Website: crate-barrel
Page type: delivery-shipping
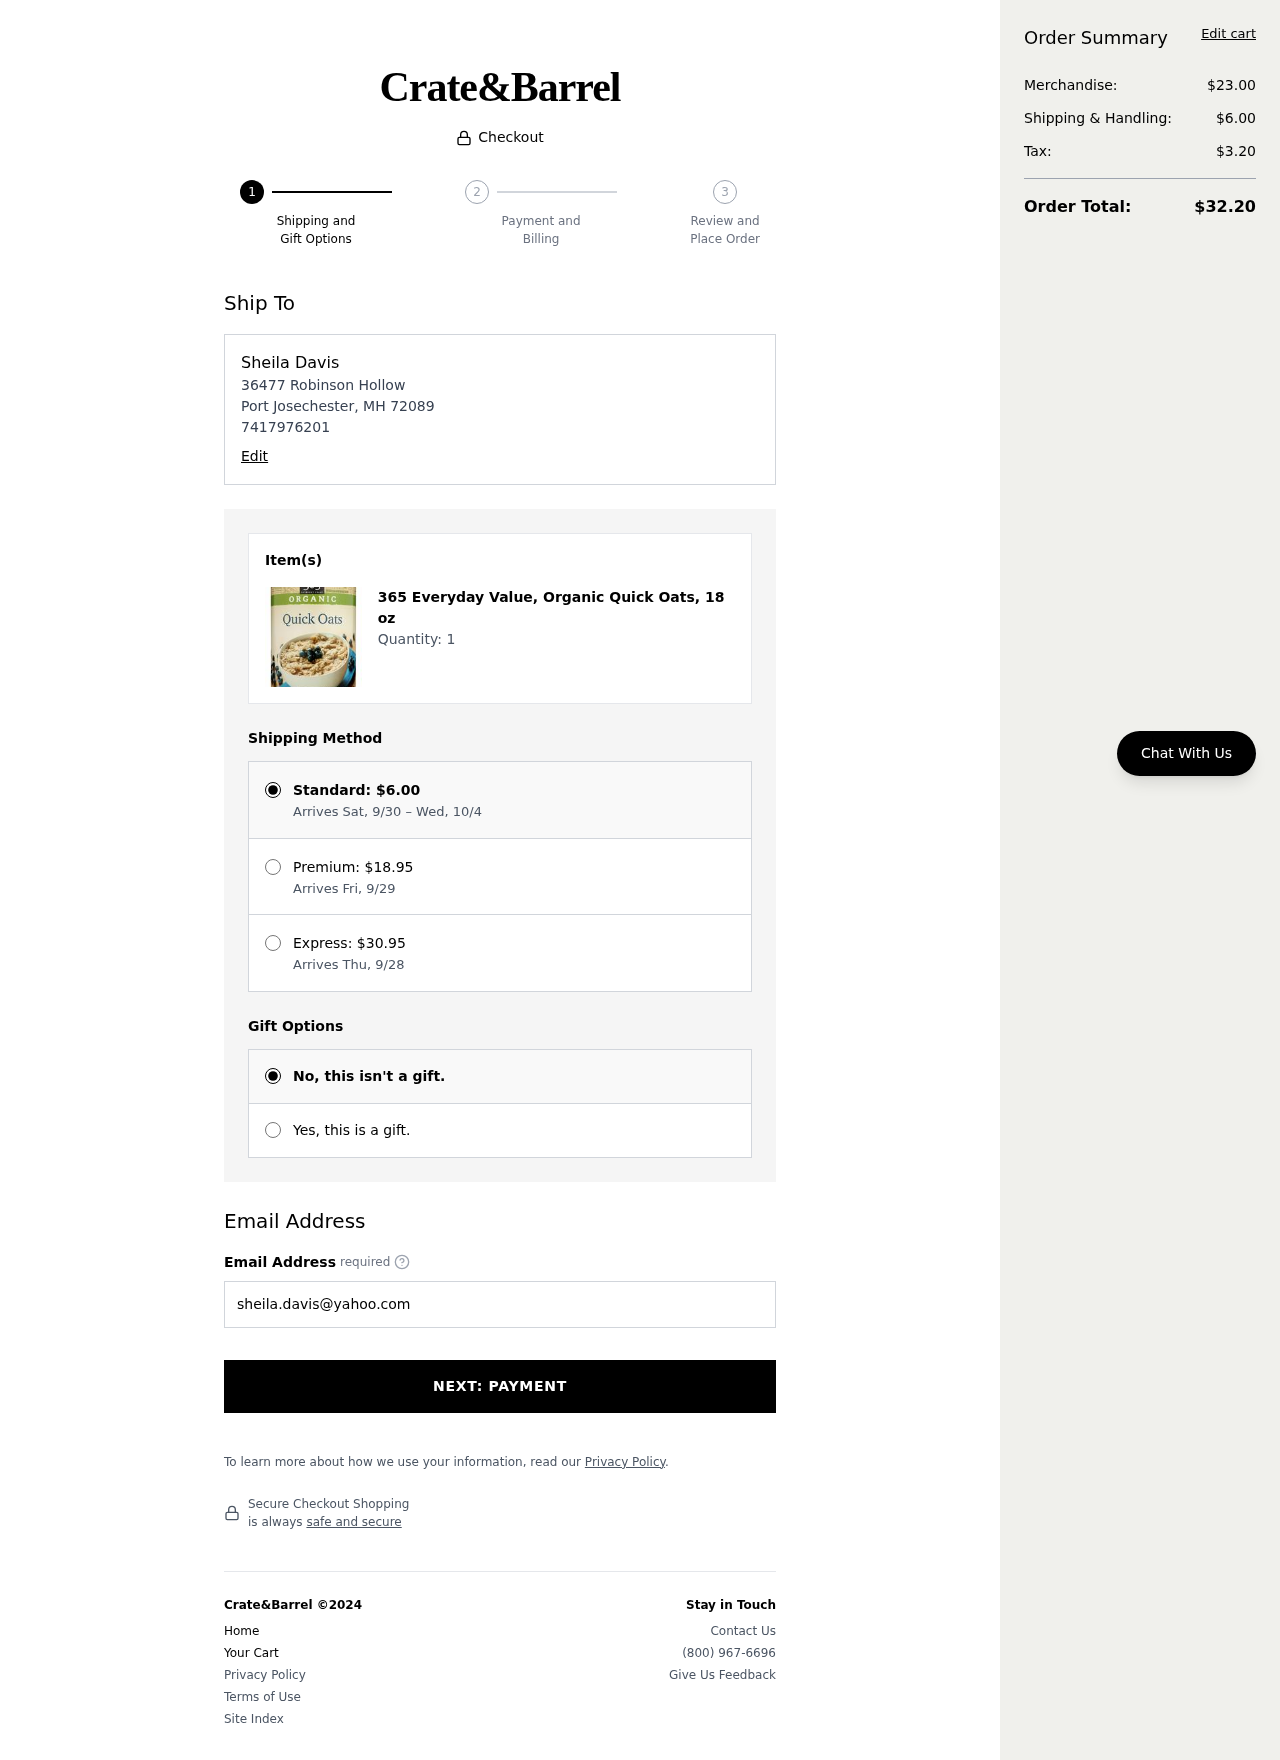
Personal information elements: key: PII_EMAIL
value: sheila.davis@yahoo.com
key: PII_FULLNAME
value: Sheila Davis
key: PII_PHONE
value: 7417976201
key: PII_STREET
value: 36477 Robinson Hollow
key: PII_CITY_STATE_ZIP
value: Port Josechester, MH 72089
Product elements: key: PRODUCT1_NAME
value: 365 Everyday Value, Organic Quick Oats, 18 oz
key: PRODUCT1_QUANTITY
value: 1
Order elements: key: ORDER_SHIPPING_COST
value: $6.00
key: ORDER_SHIPPING_DATE
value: Arrives Sat, 9/30 – Wed, 10/4
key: ORDER_PREMIUM_SHIPPING
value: $18.95
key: ORDER_PREMIUM_DATE
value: Arrives Fri, 9/29
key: ORDER_EXPRESS_SHIPPING
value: $30.95
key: ORDER_EXPRESS_DATE
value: Arrives Thu, 9/28
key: ORDER_SUBTOTAL
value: $23.00
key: ORDER_TAX
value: $3.20
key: ORDER_TOTAL
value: $32.20